Question: I am trying to extract timings from this <URL>. I would like these timings in text form to do more processing.

I have tried this code:
'''
elements = driver.find_elements(by=By.CLASS_NAME, value="lyr_timeCount")
for elem in elements:
times.append(elem.text)
'''
using the selenium driver. However, elements is an empty list. I have also tried using the xPath with the same result. I have also tried this using beautiful soup with the same result.
'''
page = requests.get(url)
soup = BeautifulSoup(page.content, 'html.parser')
times = soup.find_all('time', {'class': 'lyr_sqResTime'})
'''
Both have resulted in empty lists. How can I extract the timing data from this webpage using either method?
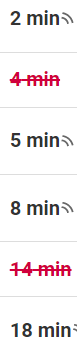
Answer: The timing elements are within an <URL> so you have to:
- Induce <URL>:- Using :'''
driver.get('https://www.capmetro.org/planner/?language=en_US&P=SQ&input=Museum%20Station%20(SB),%20Stop%20ID%205866&start=yes&widget=1.0.0&')
WebDriverWait(driver, 20).until(EC.frame_to_be_available_and_switch_to_it((By.CSS_SELECTOR,"iframe[title='Trip Planner']")))
print([my_elem.text for my_elem in WebDriverWait(driver, 10).until(EC.visibility_of_all_elements_located((By.CSS_SELECTOR, "span.lyr_timeCount")))])
'''
- Using :'''
driver.get('https://www.capmetro.org/planner/?language=en_US&P=SQ&input=Museum%20Station%20(SB),%20Stop%20ID%205866&start=yes&widget=1.0.0&')
WebDriverWait(driver, 20).until(EC.frame_to_be_available_and_switch_to_it((By.XPATH,"//iframe[@title='Trip Planner']")))
print([my_elem.text for my_elem in WebDriverWait(driver, 10).until(EC.visibility_of_all_elements_located((By.XPATH, "//span[@class='lyr_timeCount ']")))])
'''
- Console Output:'''
['4 min
Minutes
confirmed', '7 min
Minutes', '16 min
Minutes
confirmed', '20 min
Minutes
confirmed', '21 min
Minutes
confirmed', '23 min
Minutes
confirmed', '37 min
Minutes', '37 min
Minutes', '39 min
Minutes
confirmed', '42 min', '4:43 PM', '4:53 PM', '4:53 PM', '5:03 PM', '5:03 PM', '5:13 PM', '5:13 PM', '5:23 PM', '5:23 PM', '5:33 PM', '5:33 PM', '5:43 PM', '5:43 PM', '5:53 PM', '5:53 PM', '6:03 PM', '6:08 PM', '6:13 PM', '6:23 PM', '6:23 PM', '6:33 PM', '6:38 PM', '6:38 PM', '6:43 PM', '6:50 PM', '6:53 PM', '6:58 PM', '7:05 PM', '7:08 PM', '7:13 PM']
'''
- : You have to add the following imports :'''
from selenium.webdriver.support.ui import WebDriverWait
from selenium.webdriver.common.by import By
from selenium.webdriver.support import expected_conditions as EC
'''